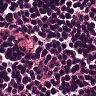
Metastatic tissue present: no